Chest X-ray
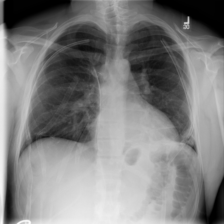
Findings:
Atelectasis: positive
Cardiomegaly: negative
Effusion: negative
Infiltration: negative
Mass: positive
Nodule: negative
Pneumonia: negative
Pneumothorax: positive
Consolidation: negative
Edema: negative
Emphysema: negative
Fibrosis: negative
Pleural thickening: negative
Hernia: negative